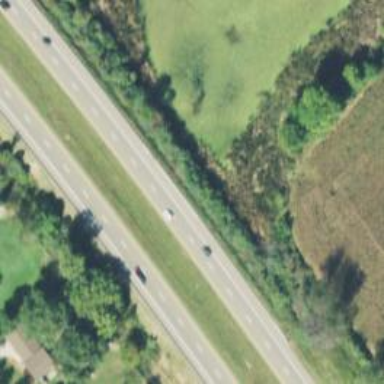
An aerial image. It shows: This image shows trunk highway that functions as expressway.